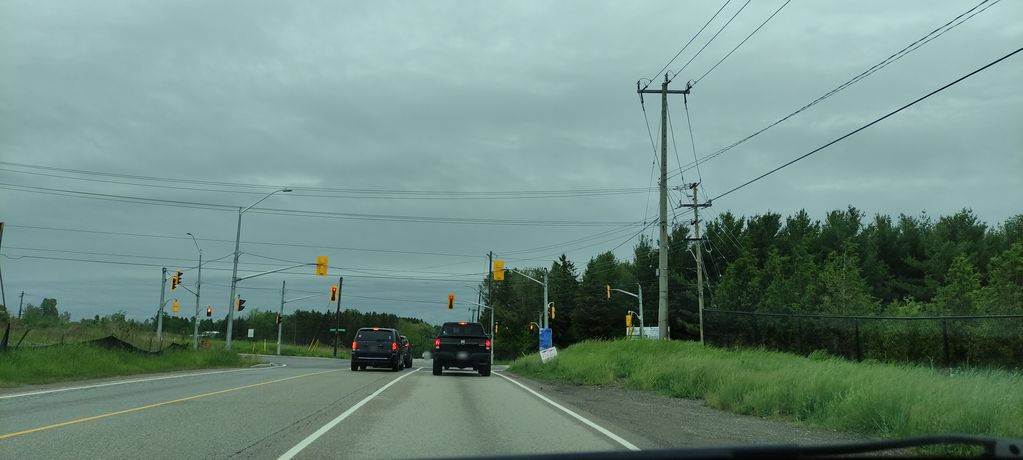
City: kitchener-waterloo